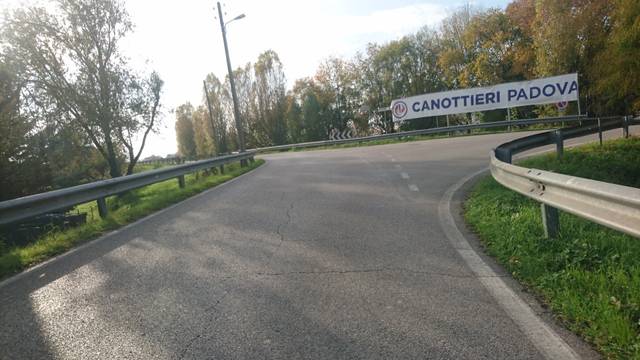
Region: Italy
Coordinates: 45.389, 11.833